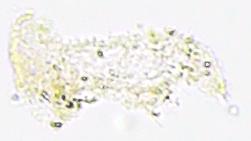
Label: Detritus